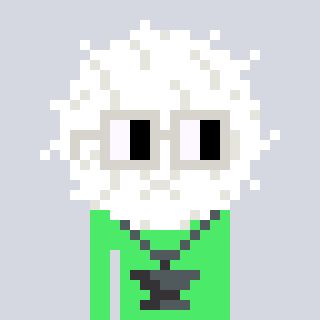
a pixel art character with square light gray glasses, a cottonball-shaped head and a teal-colored body on a cool background